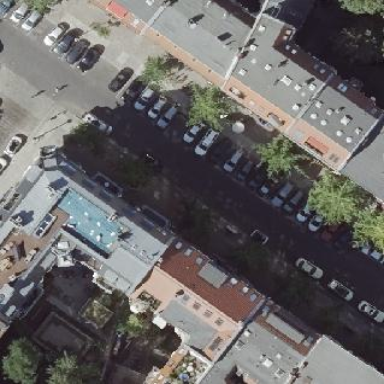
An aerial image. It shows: White apartment building with red gambrel roof made of roof tiles.